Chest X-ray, PA view. Patient: 38 years old, sex M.
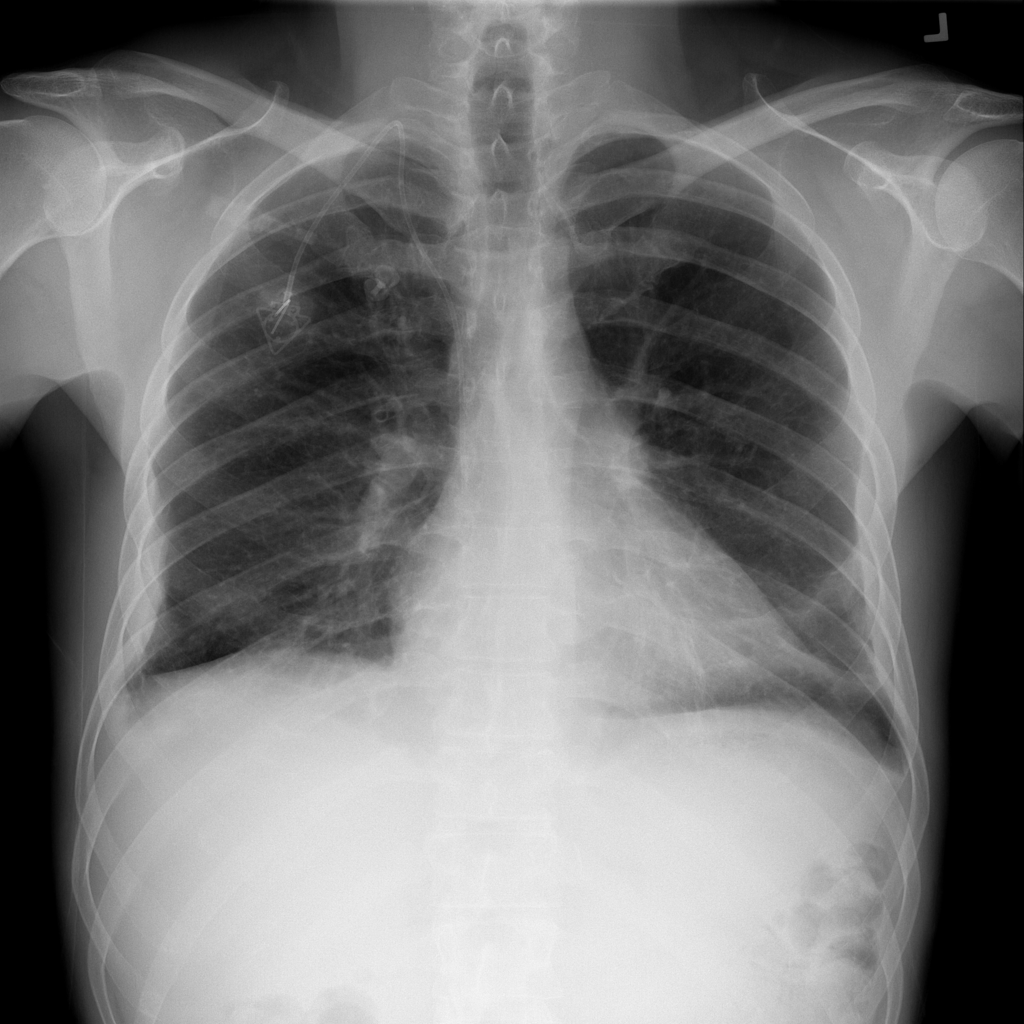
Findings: No Finding